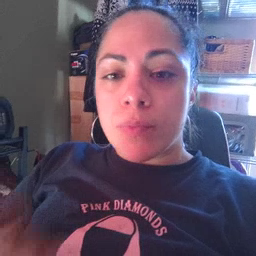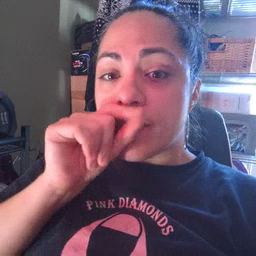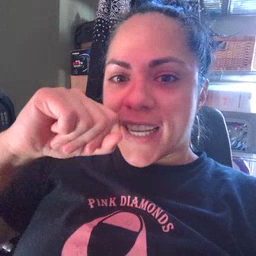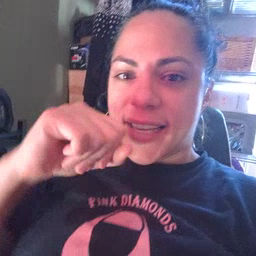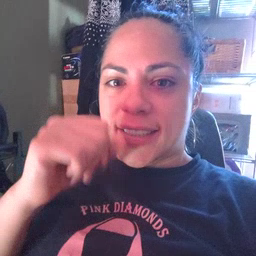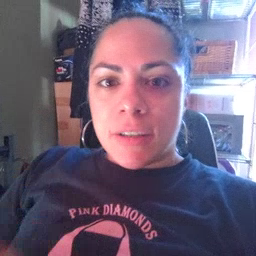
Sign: hen